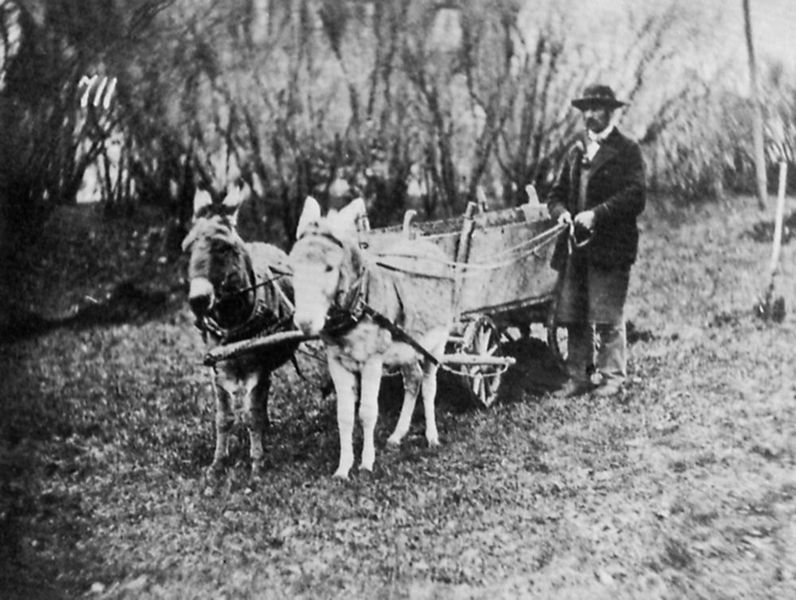
Titel: Szene aus einem Münchener Tiergarten
Künstler: Deutscher Photograph
Standort: München
Institution: Stadtmuseum, Graphische Sammlung
Schlagwörter: baum, hand, mann, weiß, bäume, ufer, grau, holz, hut, licht, ohr, schwarz, gras, tier, tiere, weg, wiese, alt, bart, hemd, hose, jacke, schnurrbart, arm, kragen, mensch, stehen, bach, feld, natur, busch, sträucher, mantel, pose, wald, arbeit, esel, karren, pferd, pferde, räder, hufe, zaumzeug, zügel, schürze, zwei, leine, winter, speichen, ziehen, rad, wagen, stämme, schnäuzer, schnauzer, bauer, foto, fotografie, photographie, geschirr, schwarz-weiss, kutscher, deichsel, kittel, posieren, maultiere, treiber, photo, zahl, ziffer, gut, gespannt, landwirtschaft, halfter, nutztier, gespann, aufnahme, joppe, fuhrwerk, leiterwagen, amnn, ackern, verwackelt, eselkarren, ländliche szene, gepann, grautiere, 19. jahrhundert, 711, lfoto